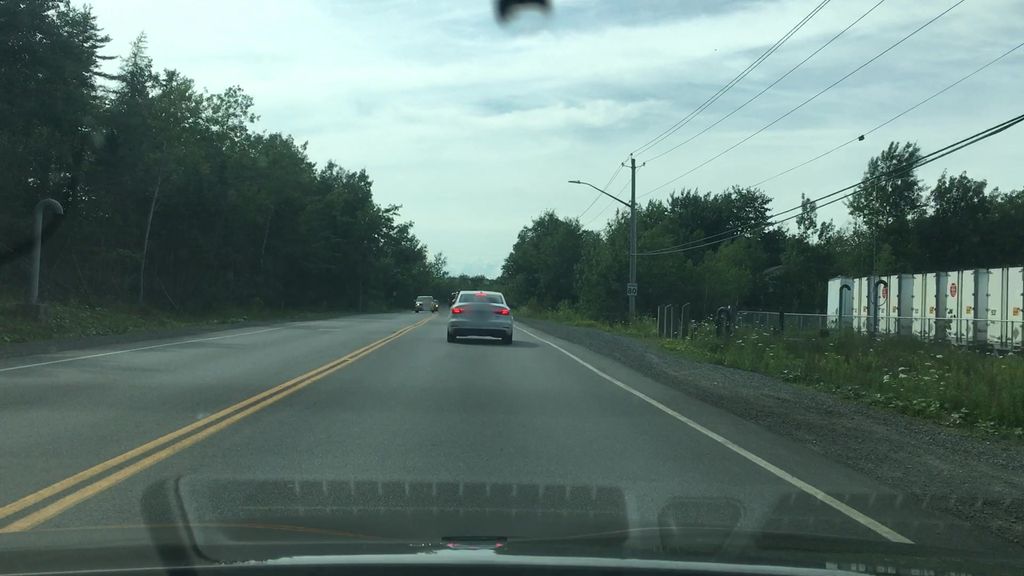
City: halifax